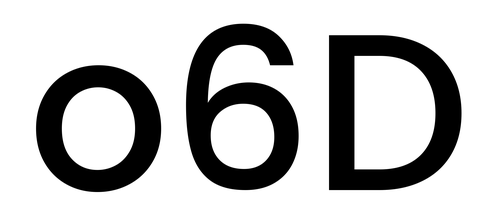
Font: Poppins-Medium